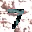
Label: 7